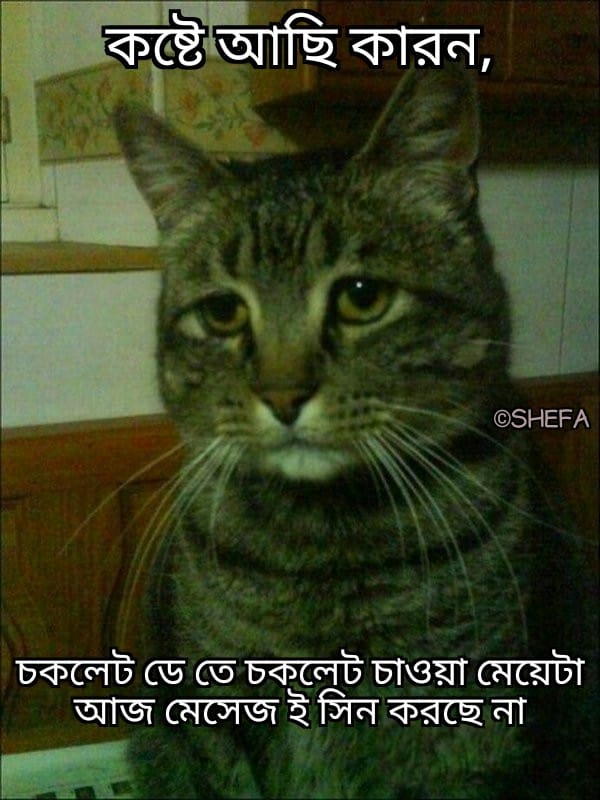
Text: কষ্টে আছি কারন, চকলেট ডে তে চকলেট চাওয়া মেয়েটা আজ মেসেজ ই সিন করছে না
Label: Non Hate